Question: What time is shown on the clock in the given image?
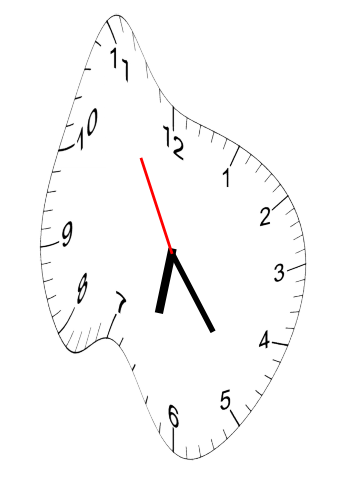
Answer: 06:23:55